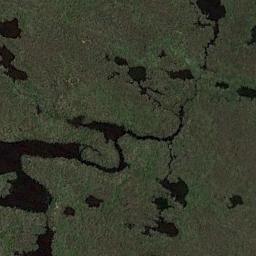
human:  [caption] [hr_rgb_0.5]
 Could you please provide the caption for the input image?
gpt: The surface of the lake in a wetland is covered with a large dense dark green and light green mixed plants .

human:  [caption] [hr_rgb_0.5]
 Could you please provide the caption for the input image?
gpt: The wetland consists of dry and green plants and water .

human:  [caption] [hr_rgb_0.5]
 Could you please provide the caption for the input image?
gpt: There are many different shapes and sizes of water around the wetlands .

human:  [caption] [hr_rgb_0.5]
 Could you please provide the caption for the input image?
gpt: This wetland is absolutely covered with vegetation .

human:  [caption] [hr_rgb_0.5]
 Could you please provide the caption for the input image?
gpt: There are many green plants and some water areas on the wetland .